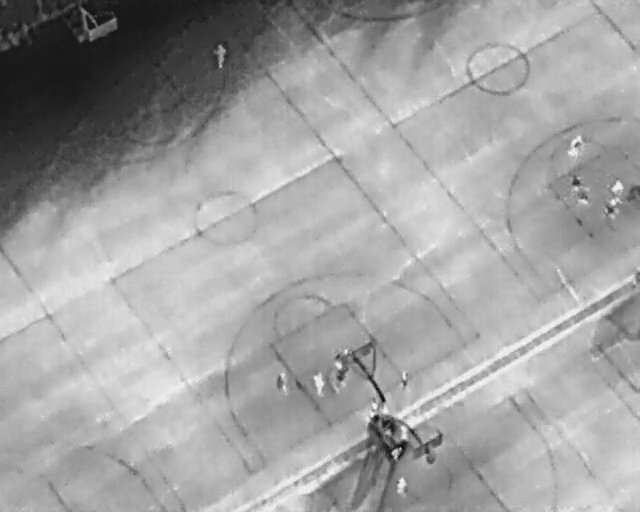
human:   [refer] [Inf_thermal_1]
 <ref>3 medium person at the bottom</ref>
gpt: <box>[[42, 73, 45, 76, 2], [61, 73, 64, 75, 2], [61, 83, 64, 85, 2]]</box>

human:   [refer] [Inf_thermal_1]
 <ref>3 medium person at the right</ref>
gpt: <box>[[88, 34, 91, 36, 177], [94, 34, 97, 38, 2], [89, 37, 92, 39, 10]]</box>

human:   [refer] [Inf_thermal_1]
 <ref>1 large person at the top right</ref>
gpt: <box>[[88, 26, 91, 30, 11]]</box>

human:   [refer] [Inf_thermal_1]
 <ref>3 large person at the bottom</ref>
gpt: <box>[[47, 73, 51, 76, 2], [50, 72, 55, 75, 2], [61, 93, 64, 96, 2]]</box>